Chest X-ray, PA view. Patient: 42 years old, sex M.
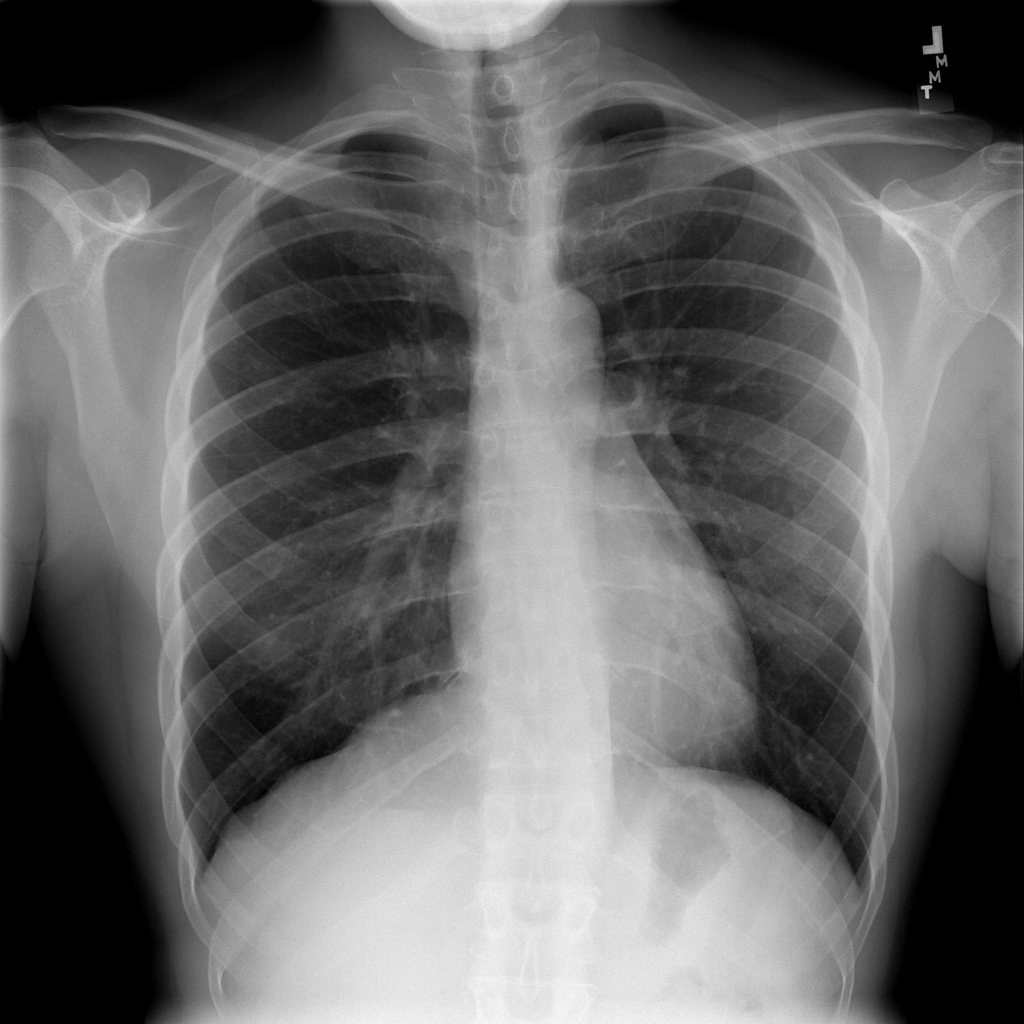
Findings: No Finding